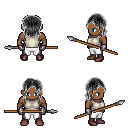
a pixel art fantasy rpg character, male body template, human, dark skin, white sleeveless shirt, white pants, gray long bangs hairstyle, metal gloves, maroon shoes, spear, four views (front, back, left, right), 2x2 character sprite sheet, small pixel art, hard edges, no anti-aliasing